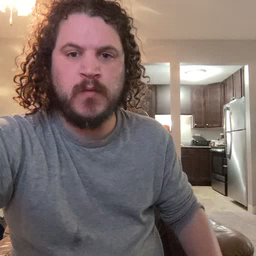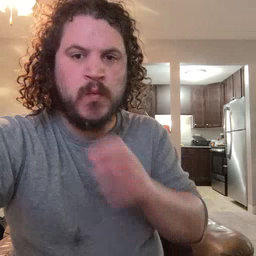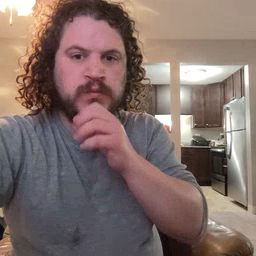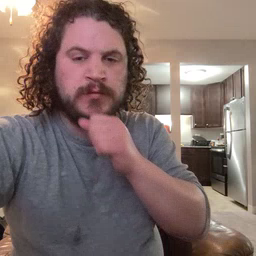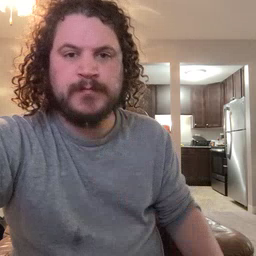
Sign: orange